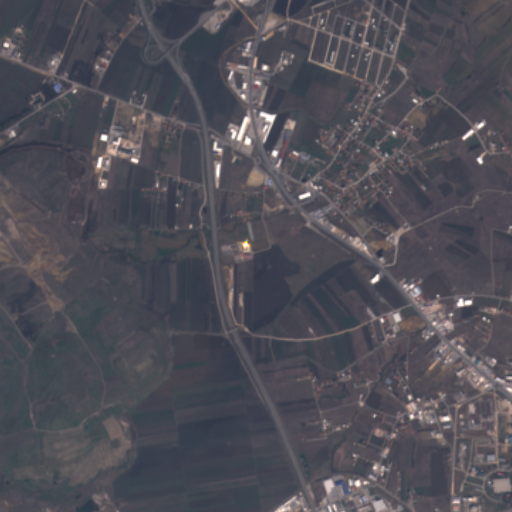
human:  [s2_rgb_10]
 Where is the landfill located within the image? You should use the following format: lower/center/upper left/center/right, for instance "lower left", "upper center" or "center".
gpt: The landfill is located in the center left of the image.
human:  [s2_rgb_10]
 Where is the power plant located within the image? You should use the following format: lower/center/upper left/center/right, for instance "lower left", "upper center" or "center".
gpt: The power plant is located in the upper left of the image.
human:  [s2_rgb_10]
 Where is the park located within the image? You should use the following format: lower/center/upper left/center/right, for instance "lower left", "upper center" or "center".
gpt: There is no park in the image.